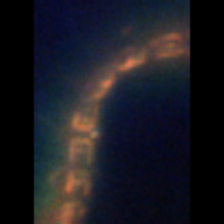
Taxon: Chaetoceros
Group: Diatoms